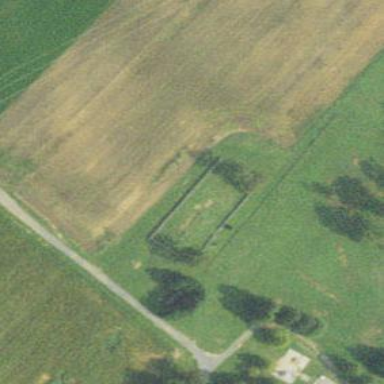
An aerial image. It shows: Cemetery.